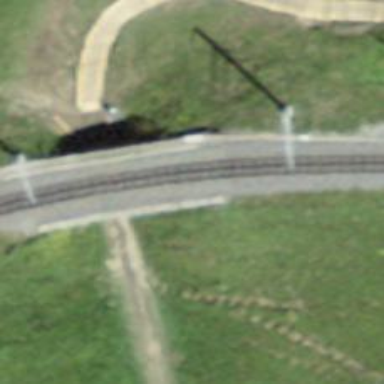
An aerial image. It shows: Narrow-gauge railway bridge with electrified contact lines and one track.